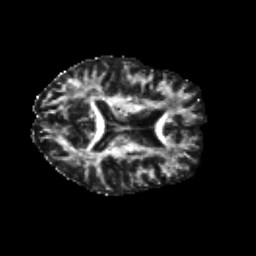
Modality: FA
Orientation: axial
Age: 46
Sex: male
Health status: healthy
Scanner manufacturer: siemens
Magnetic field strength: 3 T
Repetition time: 10.8 s
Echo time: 0.082 s